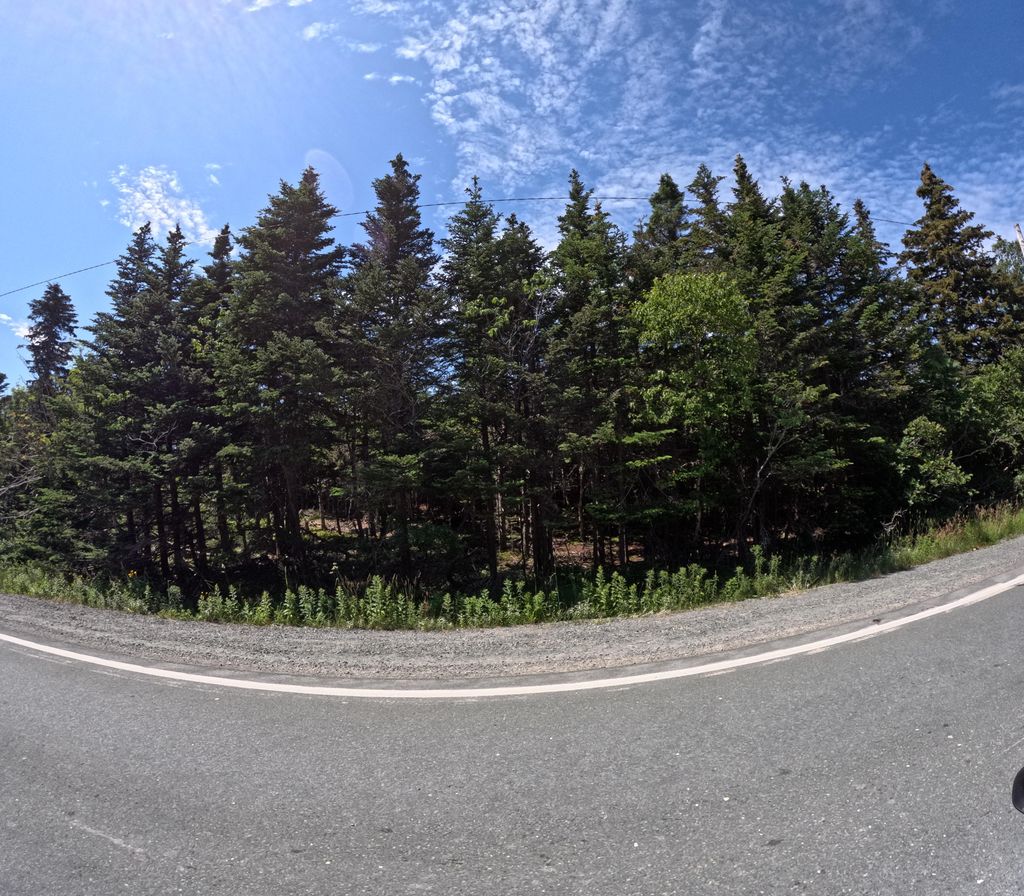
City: st_johns